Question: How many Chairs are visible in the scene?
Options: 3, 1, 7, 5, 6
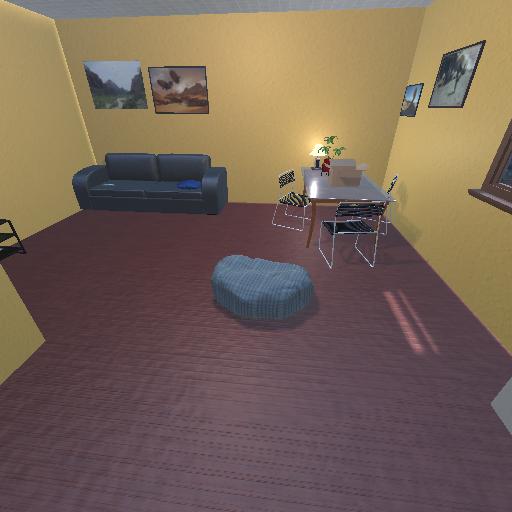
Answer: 3